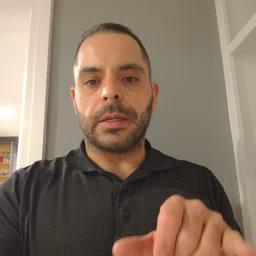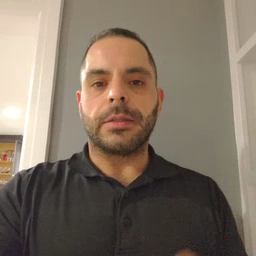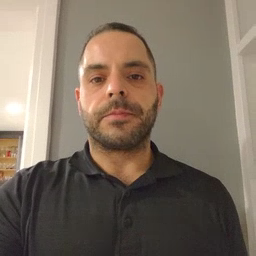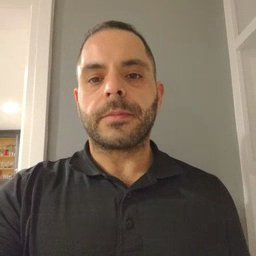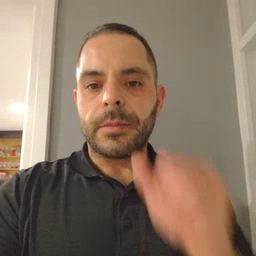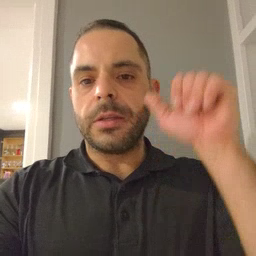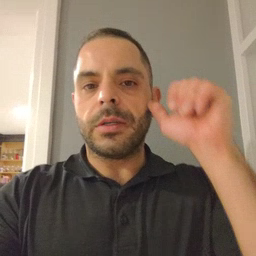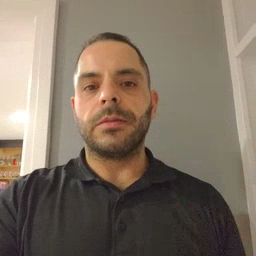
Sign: yesterday